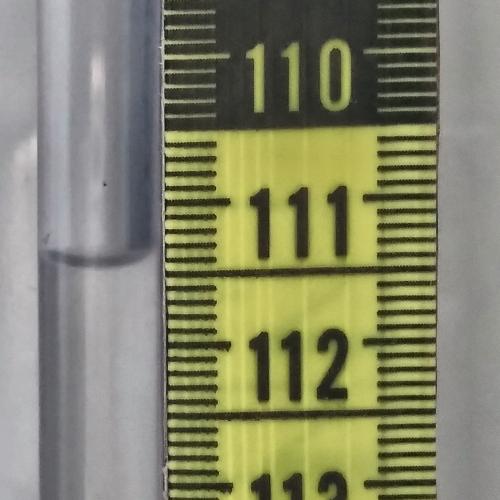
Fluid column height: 111.4 cm